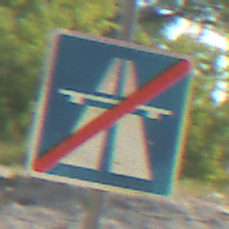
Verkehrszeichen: EndeAutbahn
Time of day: MorningAfternoon
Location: Outdoor (Nature)
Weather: PartlyCloudy
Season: NotSpecified
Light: Natural